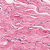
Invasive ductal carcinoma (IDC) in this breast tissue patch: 0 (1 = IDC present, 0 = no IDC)